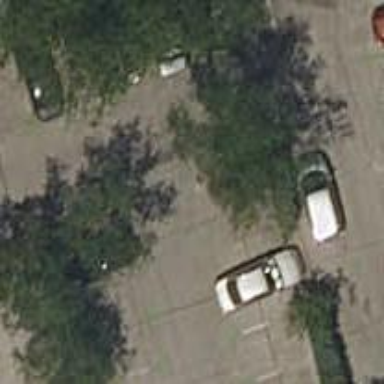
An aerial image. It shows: Concrete parking aisle on service road.